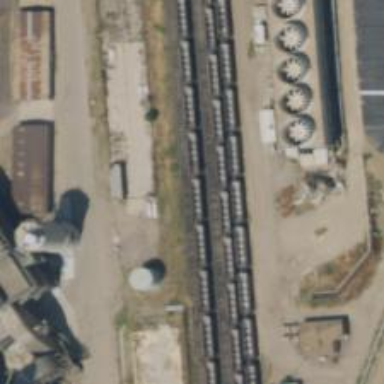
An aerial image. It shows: Railway siding with rails.